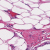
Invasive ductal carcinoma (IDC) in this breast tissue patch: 0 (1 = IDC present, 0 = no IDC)